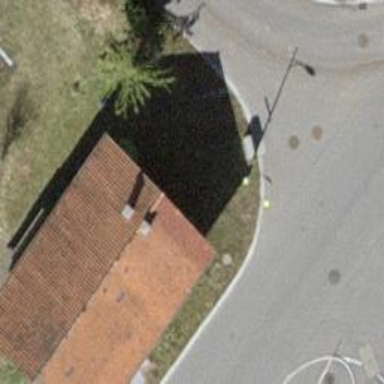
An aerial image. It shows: Distribution transformer housed in street cabinet.